Chest X-ray. View position: PA
Patient age: 33
Patient sex: F
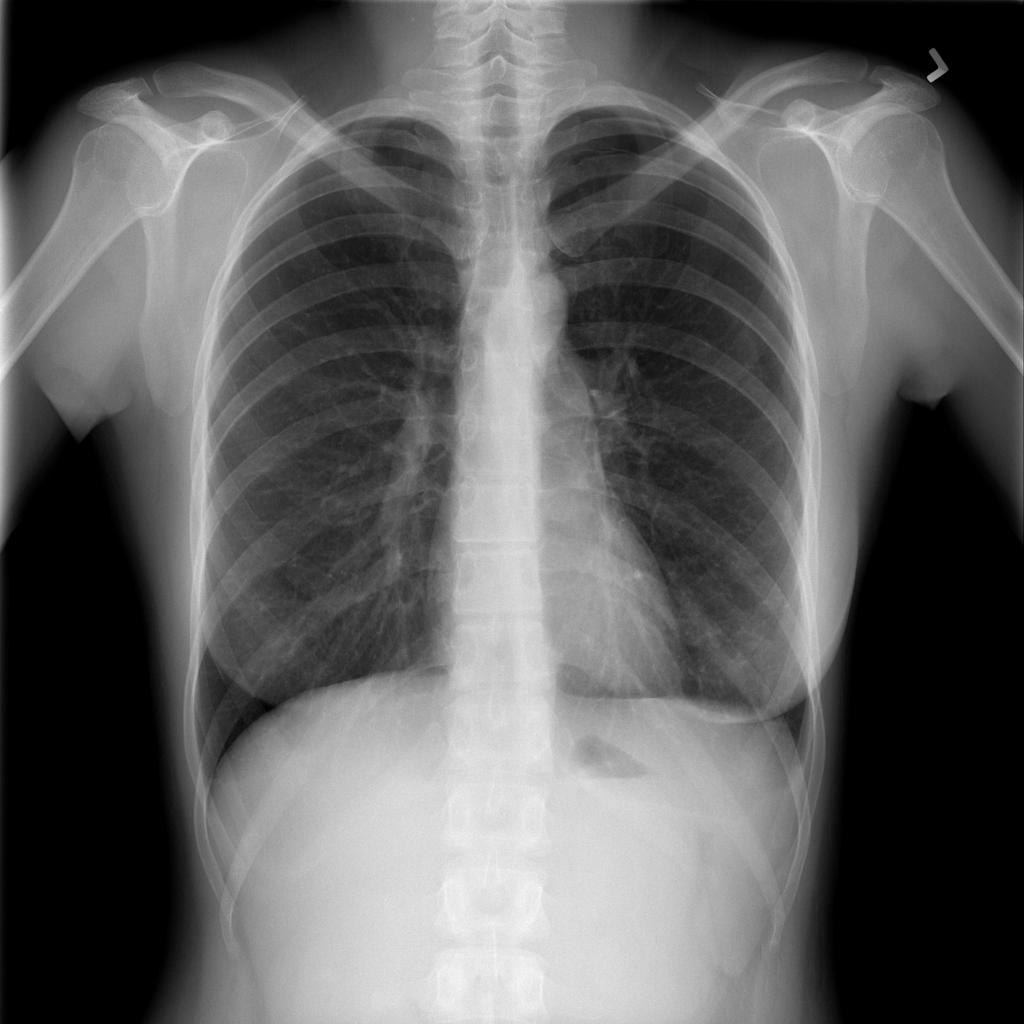
Finding: Pneumothorax